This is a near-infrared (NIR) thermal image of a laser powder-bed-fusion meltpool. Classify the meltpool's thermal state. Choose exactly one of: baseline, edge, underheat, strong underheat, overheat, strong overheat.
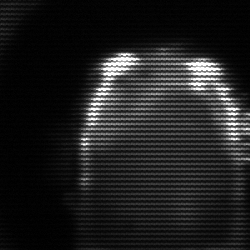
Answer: baseline